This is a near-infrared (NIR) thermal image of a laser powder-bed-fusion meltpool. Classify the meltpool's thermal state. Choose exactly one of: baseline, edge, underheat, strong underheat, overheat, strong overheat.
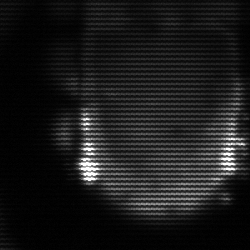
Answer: baseline